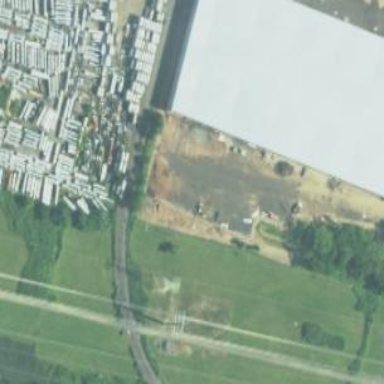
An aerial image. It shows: Warehouse.